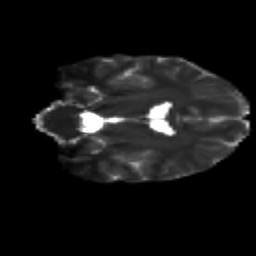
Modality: T2w
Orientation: coronal
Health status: healthy
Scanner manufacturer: siemens
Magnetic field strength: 3 T
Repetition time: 12 s
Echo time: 0.092 s